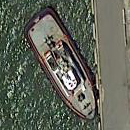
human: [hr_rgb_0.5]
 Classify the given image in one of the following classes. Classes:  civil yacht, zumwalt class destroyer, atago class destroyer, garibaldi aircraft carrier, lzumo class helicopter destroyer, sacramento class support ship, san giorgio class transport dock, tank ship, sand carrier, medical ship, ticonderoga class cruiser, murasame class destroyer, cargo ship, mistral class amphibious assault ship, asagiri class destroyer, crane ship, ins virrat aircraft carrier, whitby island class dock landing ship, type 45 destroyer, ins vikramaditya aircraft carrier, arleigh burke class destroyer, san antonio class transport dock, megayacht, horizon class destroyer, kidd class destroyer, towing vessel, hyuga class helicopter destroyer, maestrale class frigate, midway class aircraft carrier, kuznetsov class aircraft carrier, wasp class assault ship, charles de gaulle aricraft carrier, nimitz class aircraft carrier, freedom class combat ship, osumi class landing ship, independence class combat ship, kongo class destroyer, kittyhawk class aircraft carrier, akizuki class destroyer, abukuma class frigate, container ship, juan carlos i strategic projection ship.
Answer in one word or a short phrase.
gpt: Towing vessel